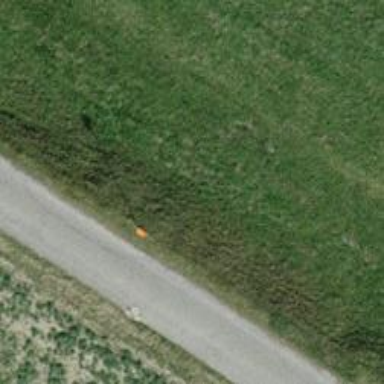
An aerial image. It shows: Aerial orange marker.